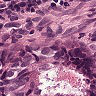
Metastatic tissue present: yes